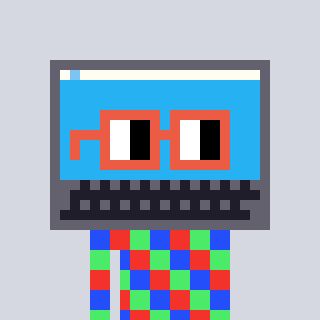
a pixel art character with square orange glasses, a laptop-shaped head and a grayscale-colored body on a cool background